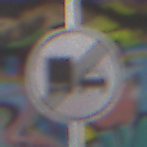
Verkehrszeichen: EndeUeberholverbotKraftfahrzeuge
Umgebung: Roofed, Special
Tageszeit: Midday
Wetter: Overcast
Licht: Natural
Jahreszeit: NotSpecified
Kontrast: MediumContrast